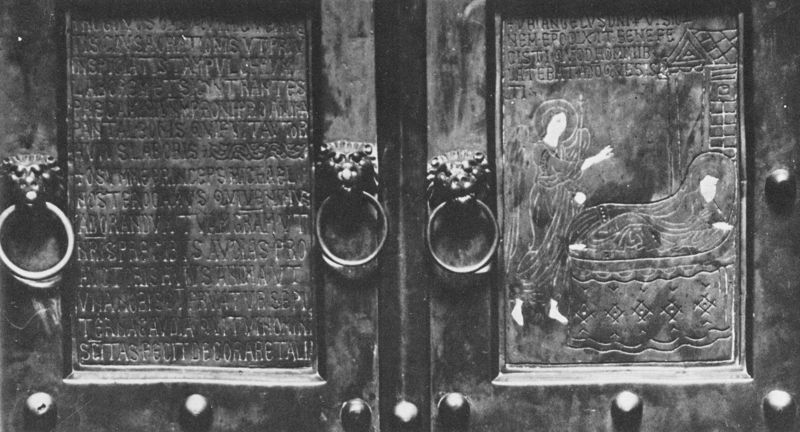
Titel: Tür des Santuario (Schrein?) in Monte San Angelo
Schlagwörter: dunkel, mann, weiß, frau, geste, köpfe, schwarz, tür, stein, hände, kirche, gold, engel, schrift, schrank, inschrift, bett, metall, bronze, nagel, knöpfe, nieten, tor, truhe, ringe, kreuz, traum, schwarzweiß, text, gravur, altar, chinesisch, china, griffe, heiligenschein, sarg, löwen, grab, jesus, mittelalter, monstranz, löwe, heilige, wei?, beschlag, maria, behälter, mittelalterlich, josef, ägypten, box, latein, sarkophag, tafeln, behältnis, türklopfer, stür, löwenköpfe, einlaß, hildesheim